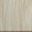
Piece: xx